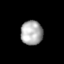
Tissue: skin
Cell type: Epithelial cells
Senescence score: 0.2818
Nuclear area (px): 524
Mean DAPI intensity: 171.767